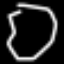
Label: octagon